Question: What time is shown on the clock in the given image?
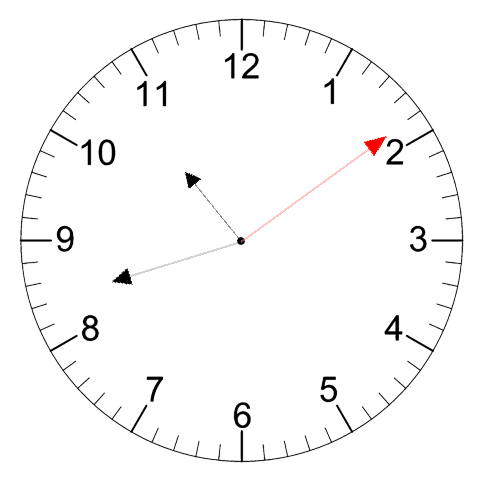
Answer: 10:42:09